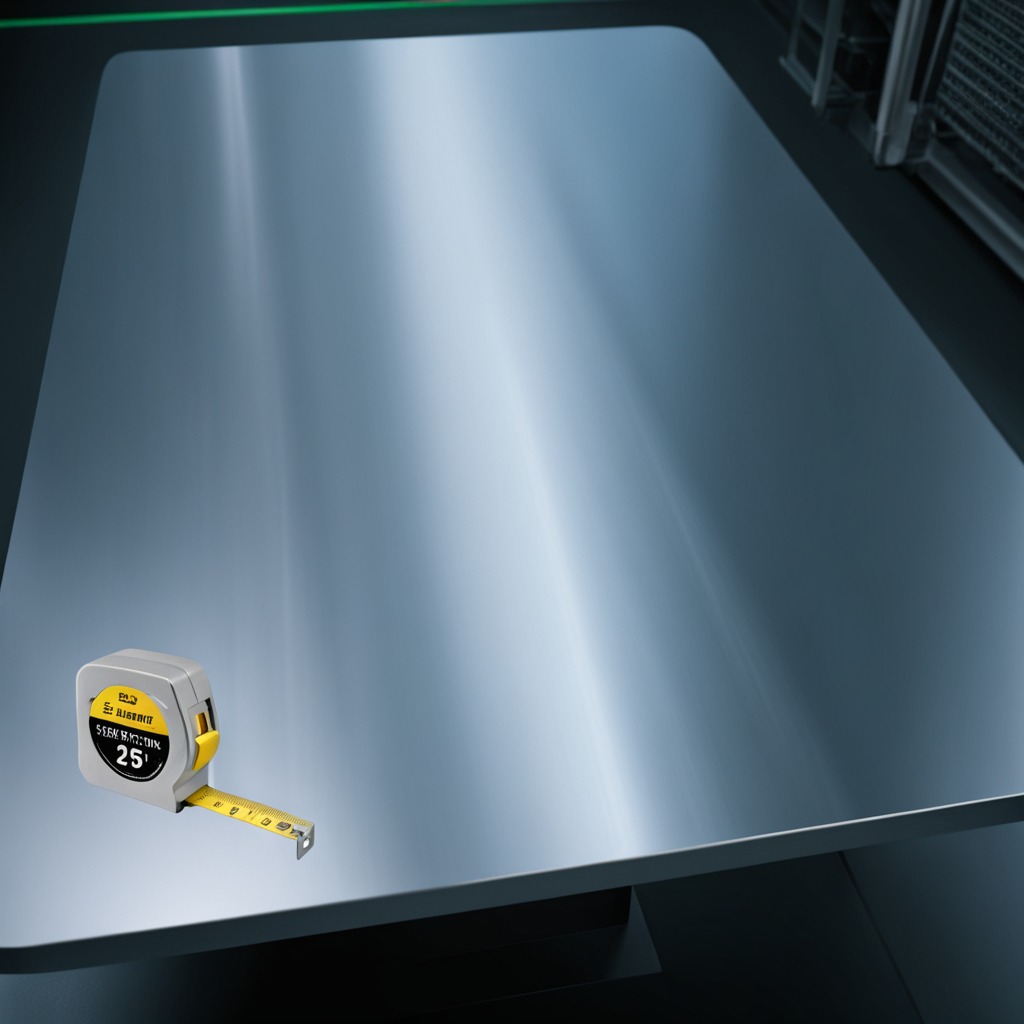
A measuring tape is lying on a metal table in a machine shop under fluorescent lights.